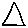
Label: triangle